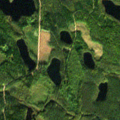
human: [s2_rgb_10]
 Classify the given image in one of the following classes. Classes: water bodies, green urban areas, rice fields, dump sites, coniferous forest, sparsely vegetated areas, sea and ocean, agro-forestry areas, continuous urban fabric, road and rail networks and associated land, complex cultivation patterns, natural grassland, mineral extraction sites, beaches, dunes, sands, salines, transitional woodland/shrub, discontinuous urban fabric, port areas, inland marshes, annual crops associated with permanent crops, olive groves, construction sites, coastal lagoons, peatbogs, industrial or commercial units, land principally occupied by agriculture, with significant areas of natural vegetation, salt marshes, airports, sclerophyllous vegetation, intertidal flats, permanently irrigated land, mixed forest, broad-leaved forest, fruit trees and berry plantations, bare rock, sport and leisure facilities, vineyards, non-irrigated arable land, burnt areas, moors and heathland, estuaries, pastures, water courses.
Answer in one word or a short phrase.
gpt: coniferous forest, mixed forest, water bodies